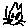
Label: cat